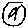
Label: circle